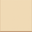
Piece: xx